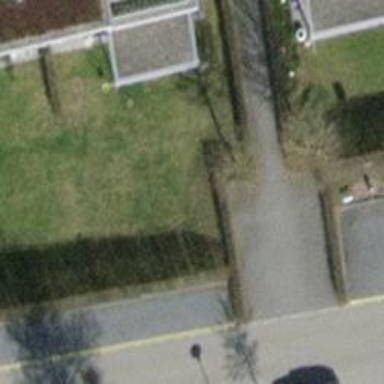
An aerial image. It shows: Hedge acting as barrier.